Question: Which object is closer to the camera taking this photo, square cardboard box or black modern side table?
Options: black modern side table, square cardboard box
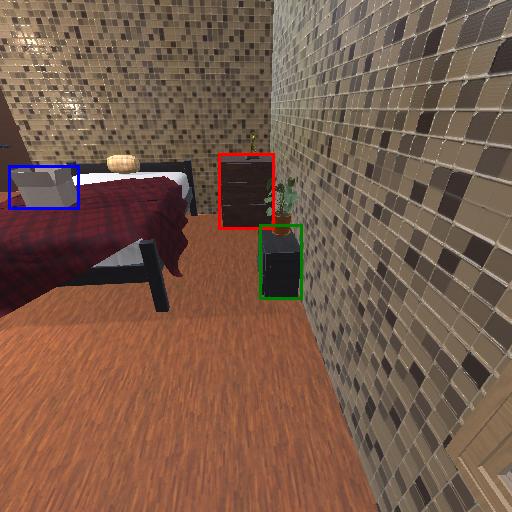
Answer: black modern side table